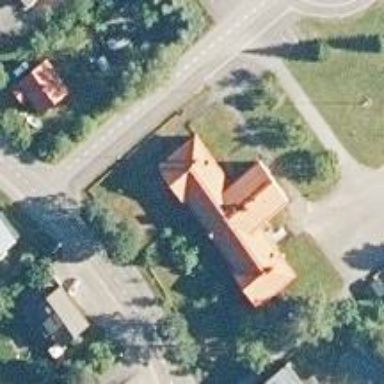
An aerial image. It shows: School building.